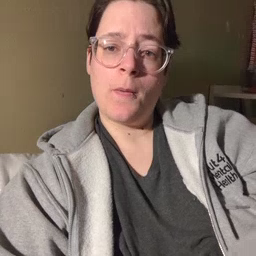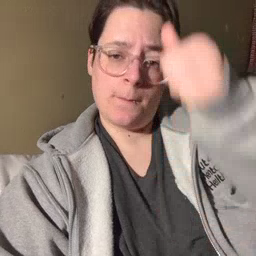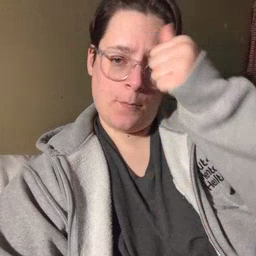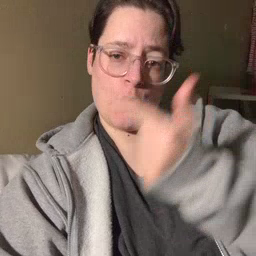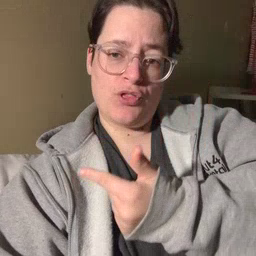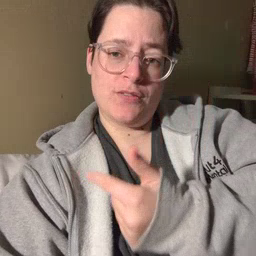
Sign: brother